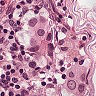
Metastatic tissue present: yes